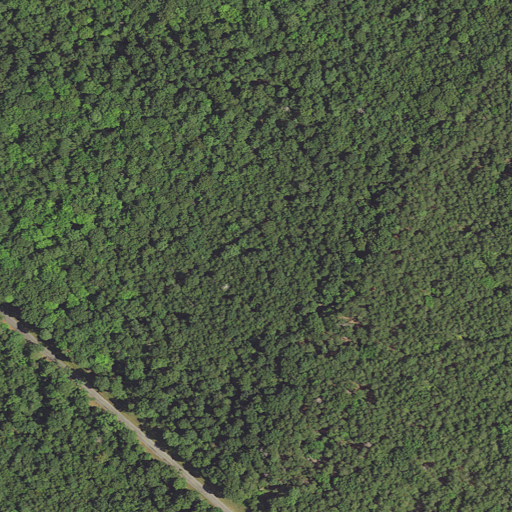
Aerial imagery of cape in Maryland named Saint Lawrence Neck containing mixed forest, evergreen forest, deciduous forest, and open development